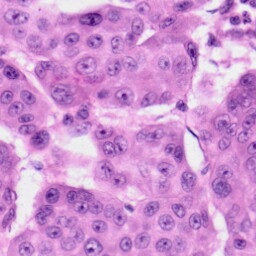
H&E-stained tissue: Skin